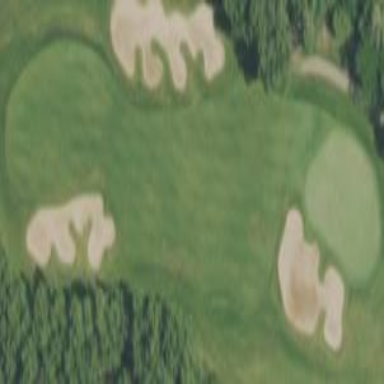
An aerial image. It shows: Grassy area designated as golf fairway.